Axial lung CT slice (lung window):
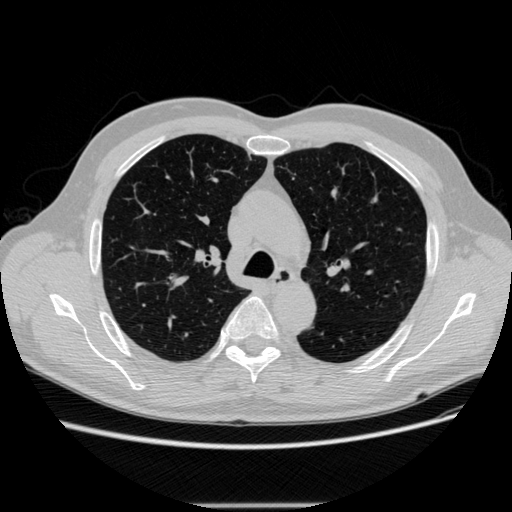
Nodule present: no